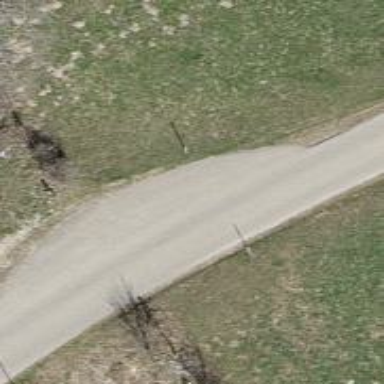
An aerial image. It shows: Passing place on the road.